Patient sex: F
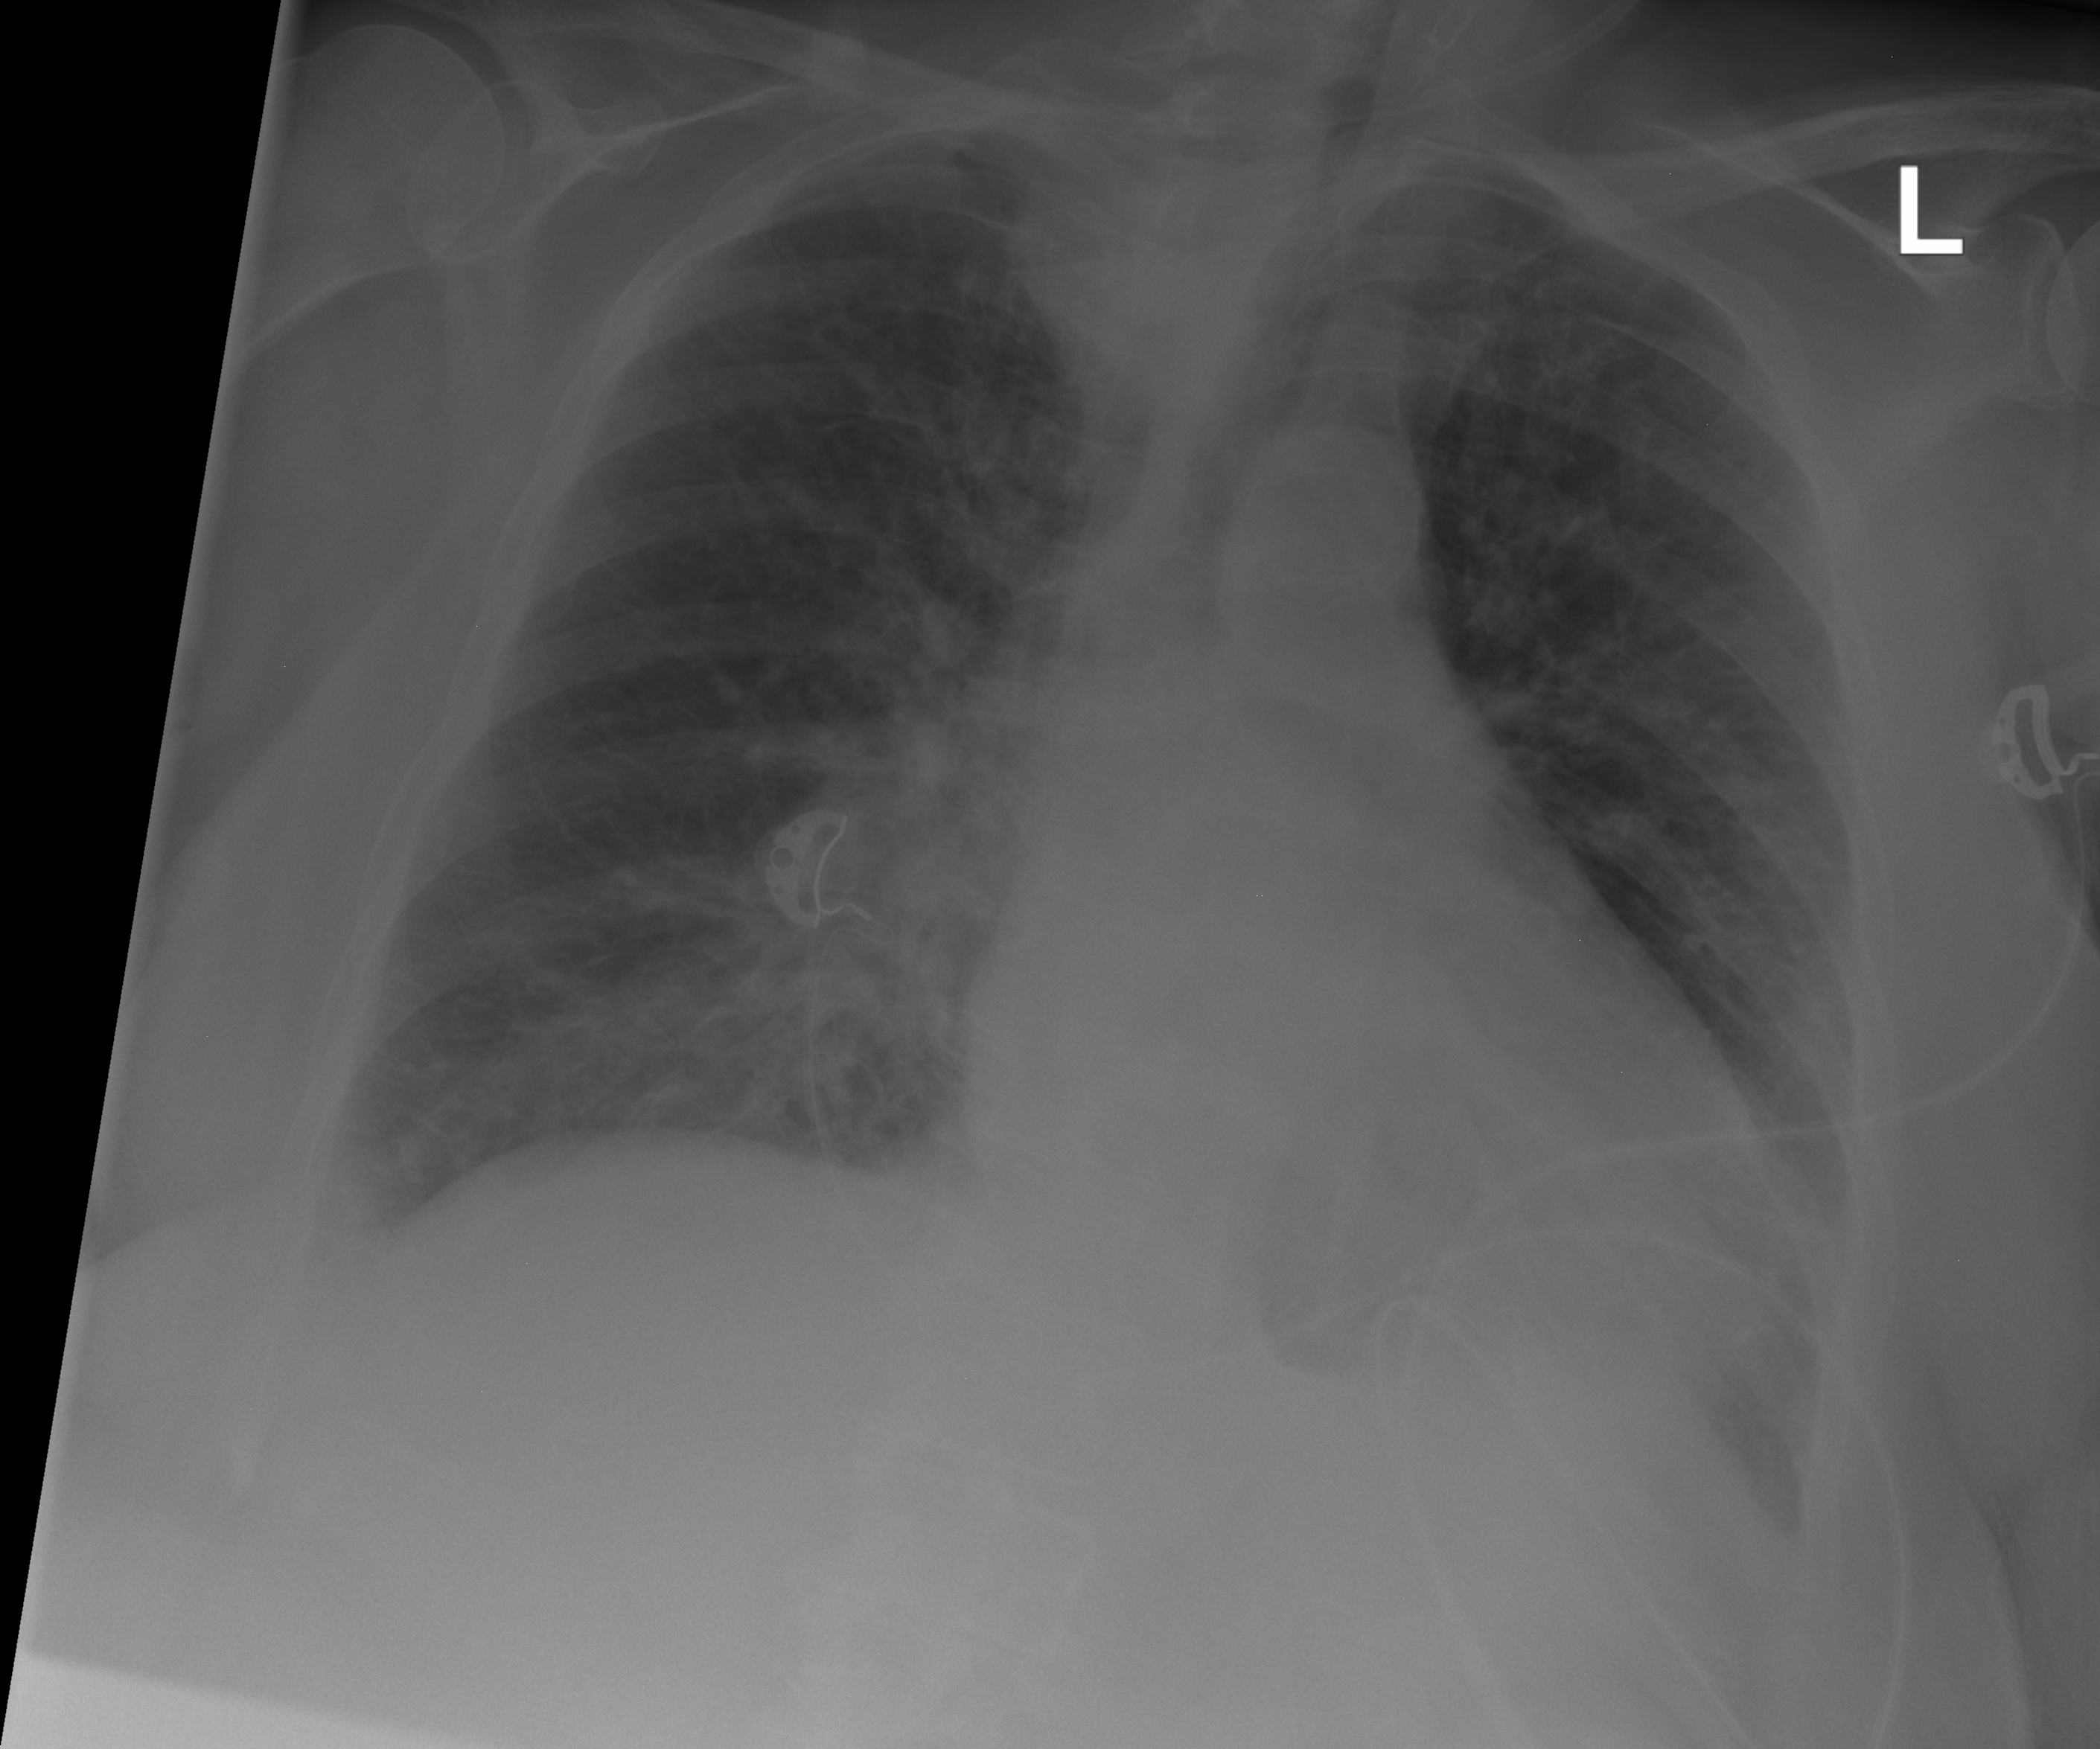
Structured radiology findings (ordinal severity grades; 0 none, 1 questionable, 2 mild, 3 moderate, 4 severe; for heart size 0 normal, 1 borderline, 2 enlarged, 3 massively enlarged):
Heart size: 2
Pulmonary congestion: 0
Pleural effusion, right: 2
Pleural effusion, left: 2
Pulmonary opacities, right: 2
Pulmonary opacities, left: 0
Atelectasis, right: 2
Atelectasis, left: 2